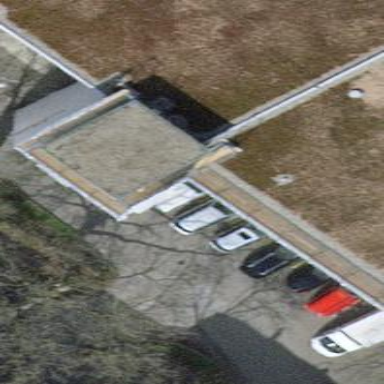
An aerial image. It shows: Street-side parking lot with asphalt surface.